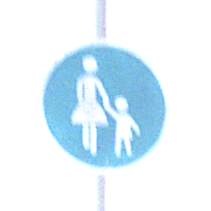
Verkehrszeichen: Gehweg
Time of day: SunriseSunset
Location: Outdoor (Nature)
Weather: PartlyCloudy
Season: NotSpecified
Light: Natural